The plot is a time-scale (wavelet) decomposition of a bearing vibration signal. Classify the bearing condition as one of: normal, inner_race, outer_race, ball.
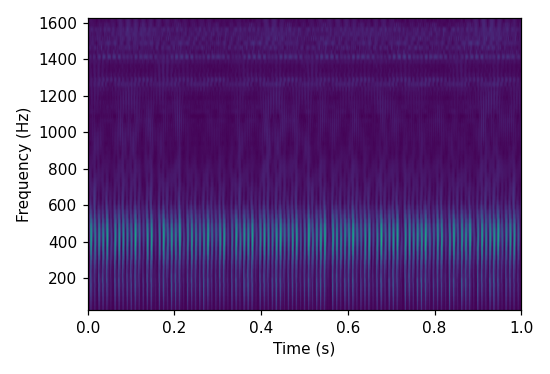
Answer: outer_race